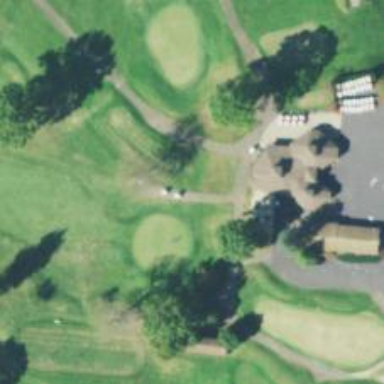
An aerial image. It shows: Pathway for golfing.